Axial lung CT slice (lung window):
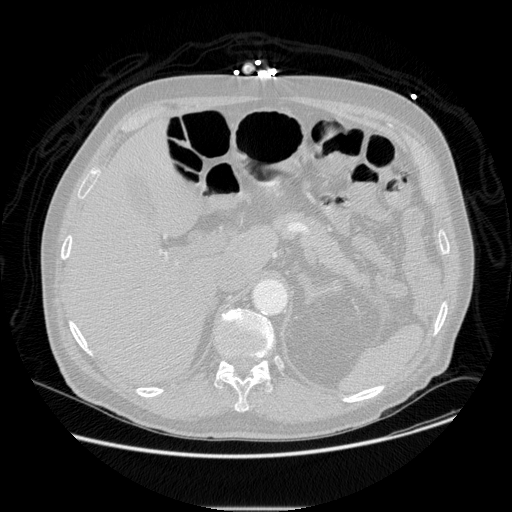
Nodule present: no